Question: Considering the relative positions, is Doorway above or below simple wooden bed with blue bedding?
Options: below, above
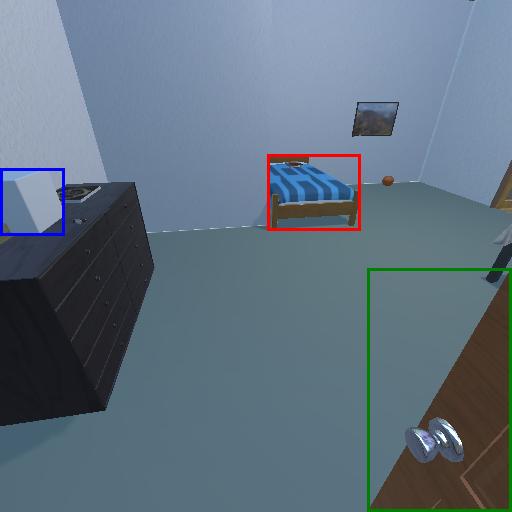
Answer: below